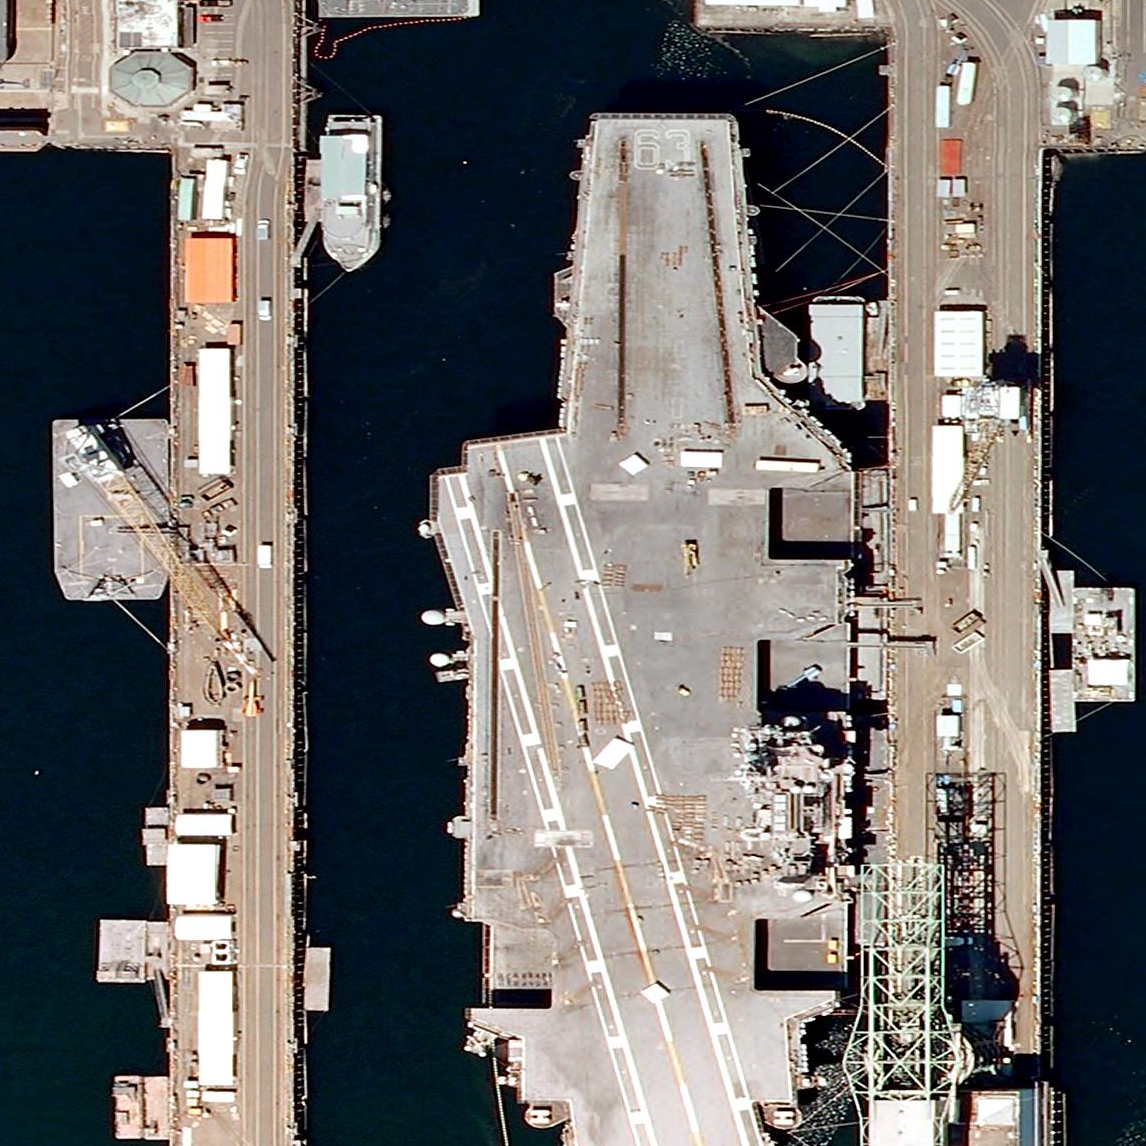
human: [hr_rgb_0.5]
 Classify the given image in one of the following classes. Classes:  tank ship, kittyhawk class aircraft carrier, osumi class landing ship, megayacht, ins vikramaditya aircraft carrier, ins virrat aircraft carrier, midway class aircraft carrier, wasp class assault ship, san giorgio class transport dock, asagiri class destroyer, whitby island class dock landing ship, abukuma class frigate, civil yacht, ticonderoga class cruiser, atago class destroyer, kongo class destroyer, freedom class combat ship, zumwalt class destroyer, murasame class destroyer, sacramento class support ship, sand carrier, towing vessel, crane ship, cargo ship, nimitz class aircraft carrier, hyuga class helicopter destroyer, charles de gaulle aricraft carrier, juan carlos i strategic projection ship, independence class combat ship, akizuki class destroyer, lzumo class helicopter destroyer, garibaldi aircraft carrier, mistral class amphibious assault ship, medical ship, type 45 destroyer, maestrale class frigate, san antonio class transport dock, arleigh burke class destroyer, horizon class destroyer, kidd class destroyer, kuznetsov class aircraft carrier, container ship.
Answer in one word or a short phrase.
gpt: KittyHawk class aircraft carrier